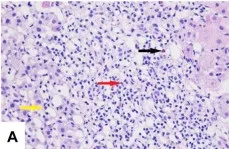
(A) Lymphocytes (red arrow), eosinophils (black arrow), and neutrophils (yellow arrow) seen in the portal duct area (HE, original magnification x 200).
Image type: pathology (h&e)